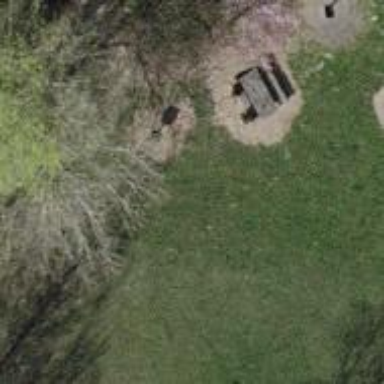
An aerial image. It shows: Barbecue facility.